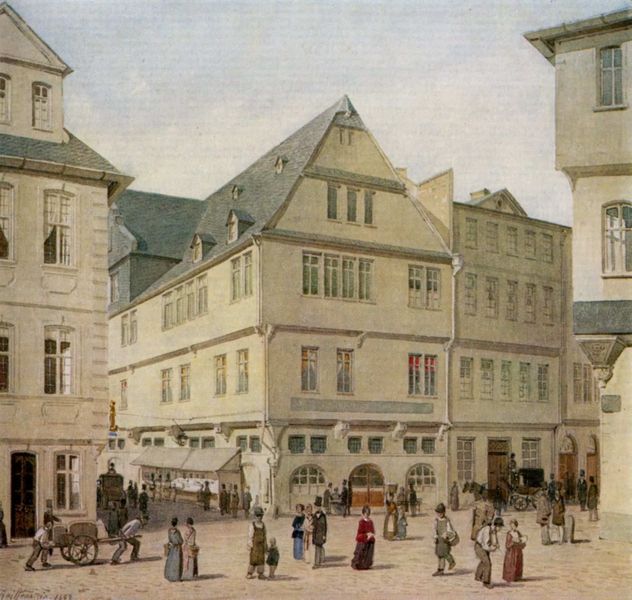
Titel: Frankfurt am Main, Neue Kräme 15, Große Sandgasse 2
Künstler: Carl Theodor Reiffenstein
Standort: Frankfurt (am Main)
Institution: Historisches Museum
Schlagwörter: blau, gemälde, gruppe, himmel, mann, schatten, weiß, wolken, frauen, gelb, grün, landschaft, menschen, ocker, stadt, braun, fenster, frau, fussgänger, glas, grau, hell, holz, hüte, licht, männer, orange, schwarz, strasse, tür, dach, gebäude, haus, rot, beige, gespräch, leute, malerei, zylinder, wand, architektur, mensch, stehen, stein, tragen, signatur, vorhang, häuser, norden, gehen, gitter, sonne, gewänder, kind, personen, person, genre, karren, kinder, pferd, pferde, räder, balkon, ecke, ansicht, fassade, fassaden, gasse, geschäft, passanten, perspektive, pflaster, türen, unterhaltung, vedute, knaben, kraxe, last, dächer, giebel, mauer, dunst, tag, spazieren, geschäfte, kutsche, kutschen, laden, läden, markt, platz, speichen, treiben, ziehen, arbeiter, holzkarren, karre, rad, rundbogen, schubkarren, wagen, staffage, frack, gardine, gardinen, realistisch, datum, fein, tor, grossstadt, stadtansicht, straßen, eingang, erker, eckhaus, fensterkreuz, spaziergang, gauben, kreuzung, regenrinne, stich, bürger, kutscher, volk, arkaden, sonntag, städter, sandstein, gitterfenster, mansarde, mezzanin, mittelalter, stadtlandschaft, urban, marktplatz, etagen, gaube, gaupen, geschosse, himel, konsolen, konsole, korbbogen, verkaufen, stockwerke, träger, dachrinne, haustür, fraune, markise, gibel, etage, giegel, stadtbild, pferdekutsche, pferdewagen, häuserfront, geschoß, maänner, giebelhaus, innenstadt, stände, markisen, altstadt, pergola, jalousien, wandeln, gepflastert, lukarne, frankfurt, hande, mesnchen, geschäftig, auslagen, transportieren, promenieren, räser, kaminlos, alltagsbild, 18. jh, präzise, karren männer, etagen eingang markise, eingang#markise, marktplaltz, dach+gauben, süddeutsches haus, giebelständiges hau